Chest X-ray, PA view. Patient: 61 years old, sex M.
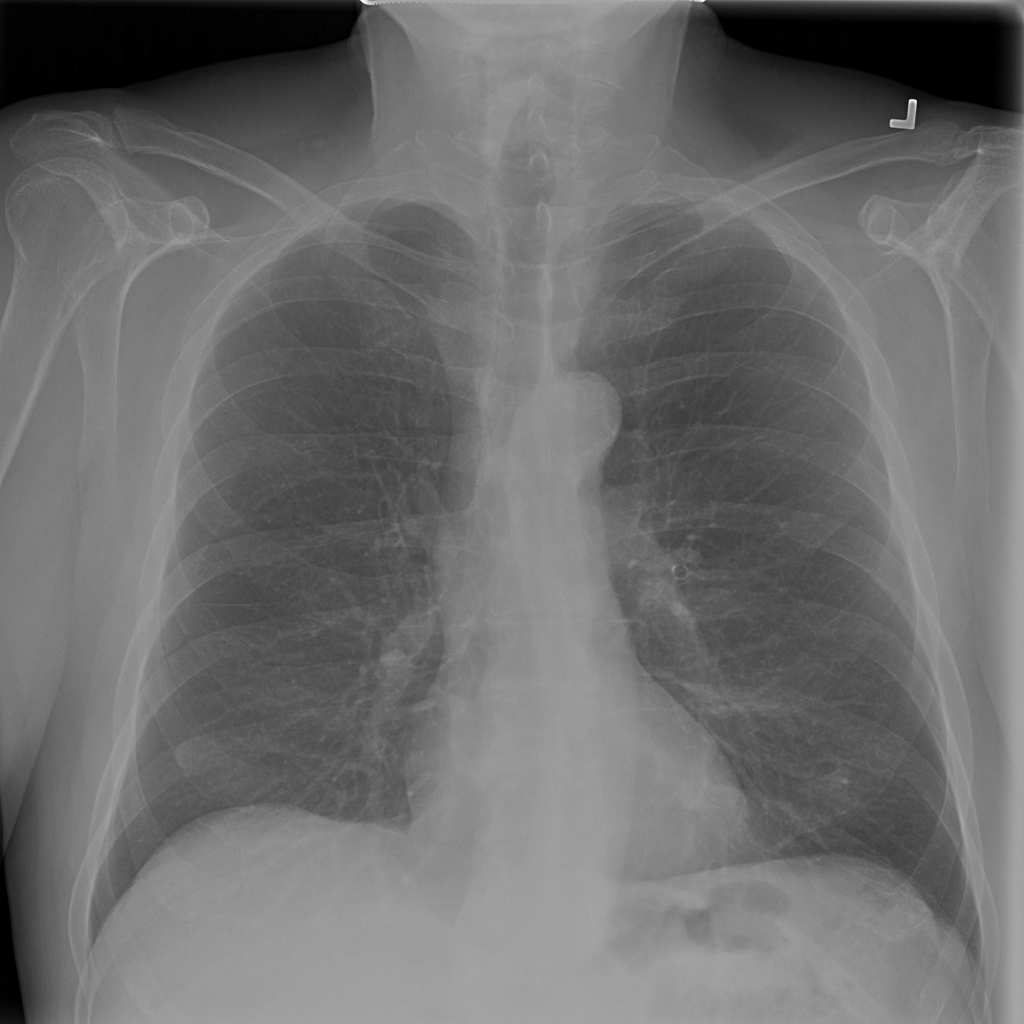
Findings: No Finding